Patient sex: F
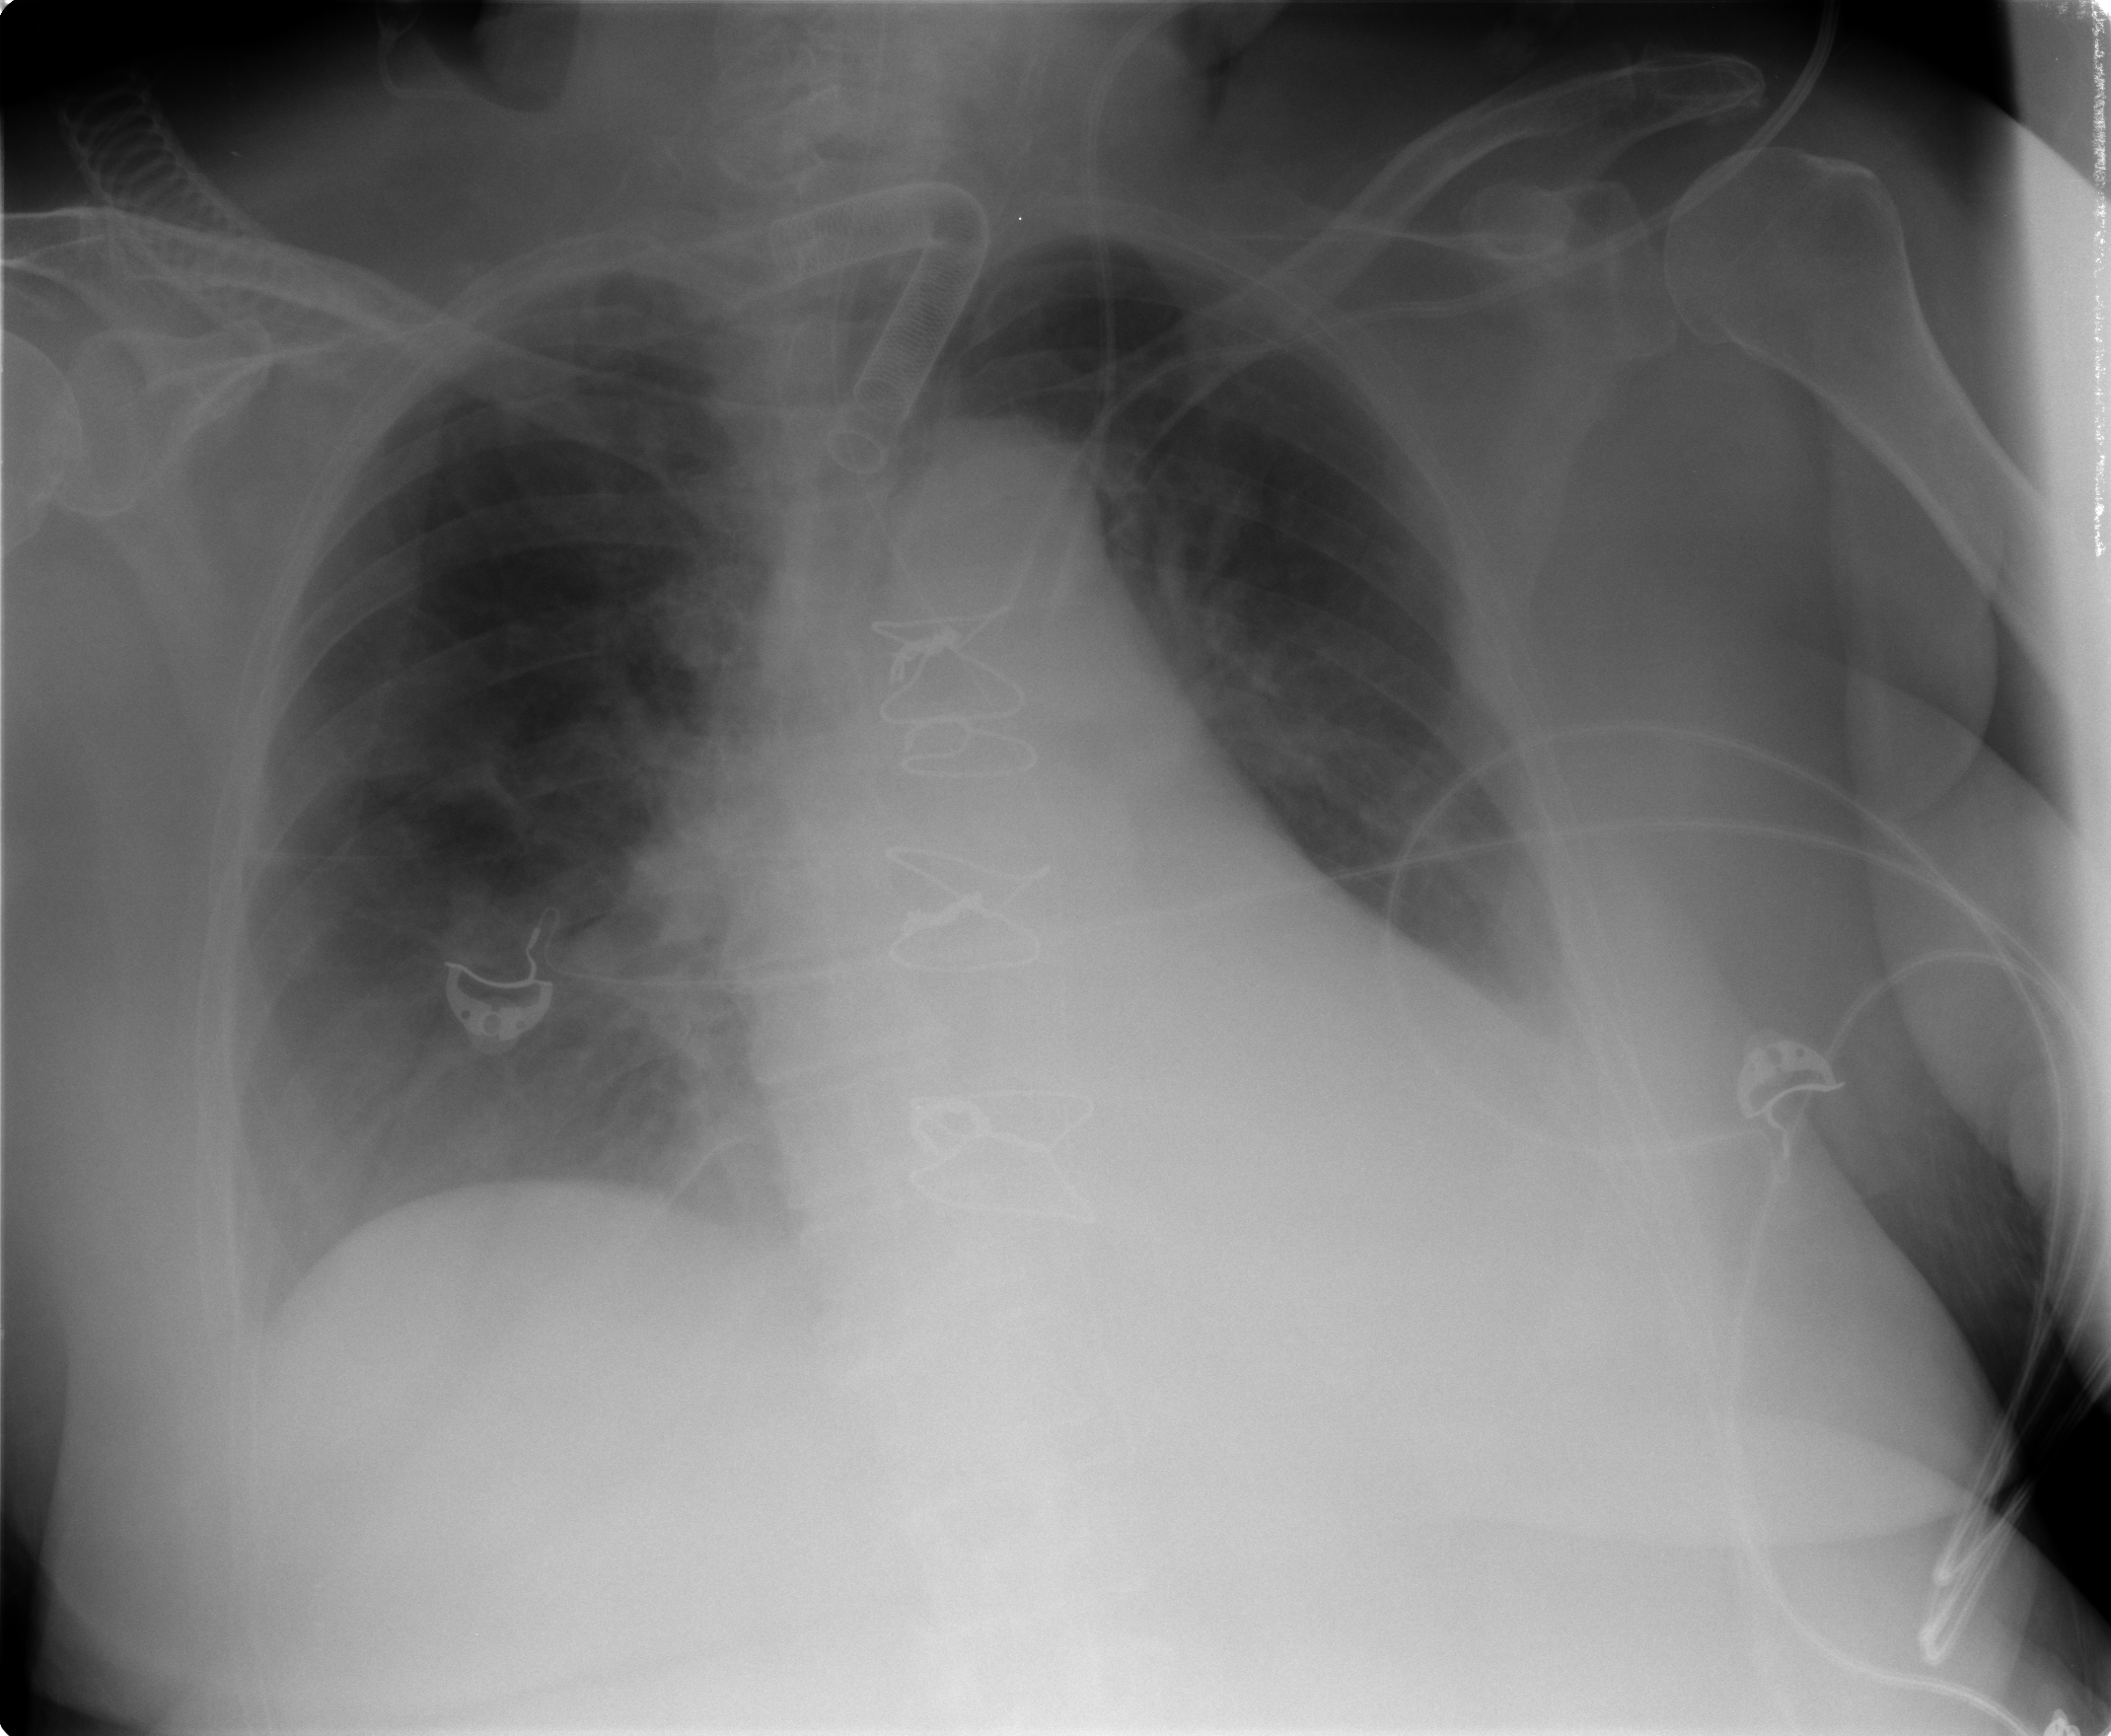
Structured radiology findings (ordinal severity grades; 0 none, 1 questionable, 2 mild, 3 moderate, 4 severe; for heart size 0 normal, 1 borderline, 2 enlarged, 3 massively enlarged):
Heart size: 2
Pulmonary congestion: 2
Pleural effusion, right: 0
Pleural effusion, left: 0
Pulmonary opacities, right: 2
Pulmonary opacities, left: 2
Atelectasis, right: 2
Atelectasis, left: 2